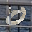
Label: 0